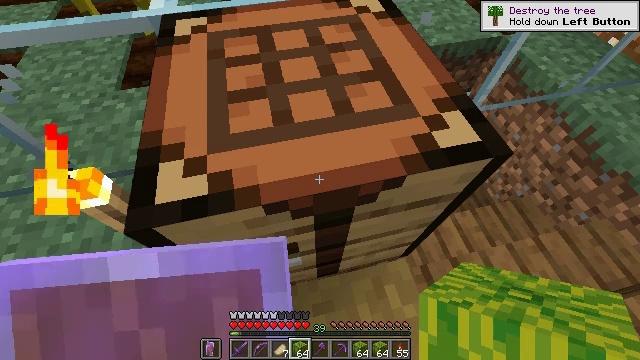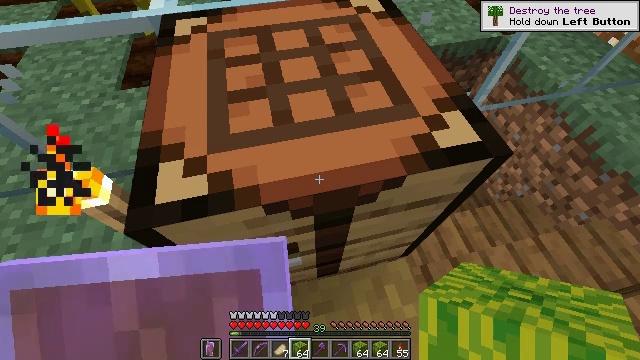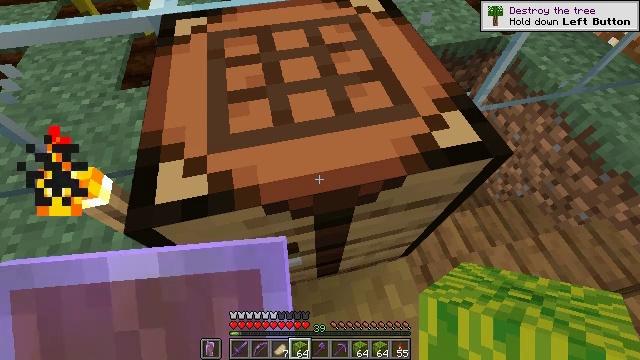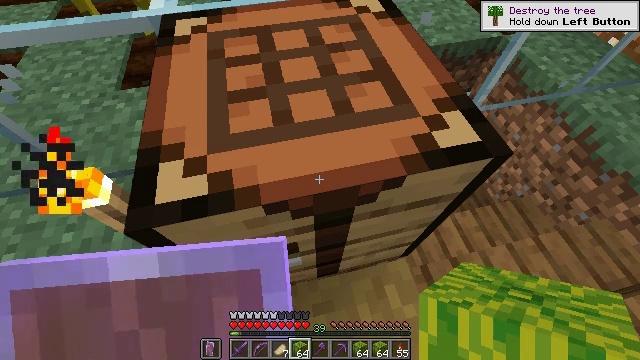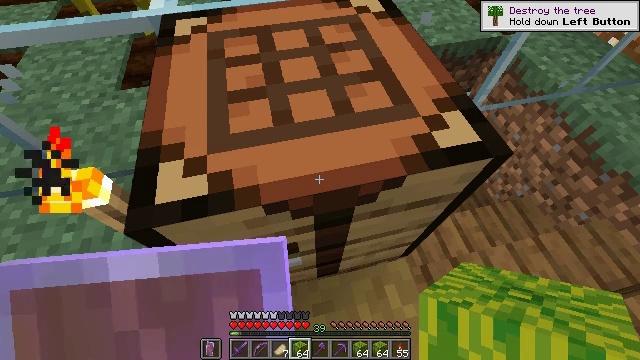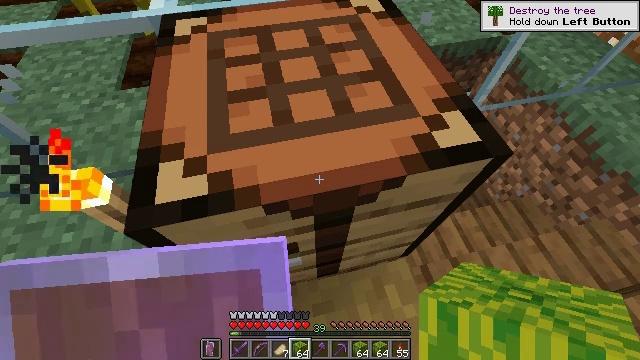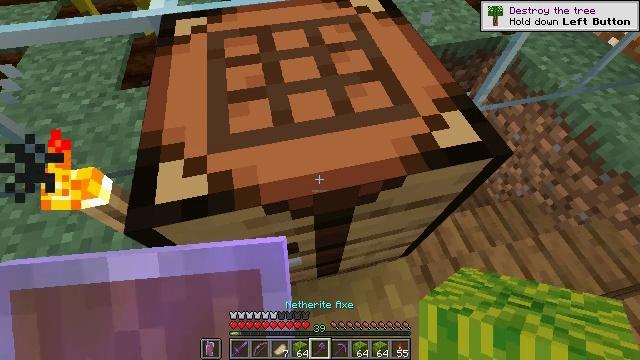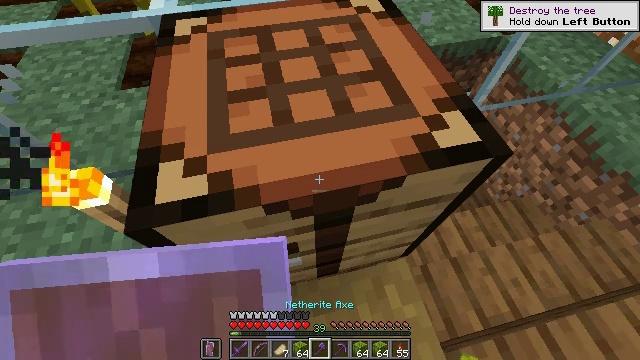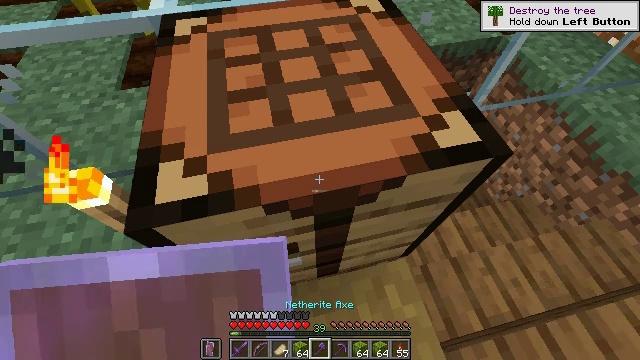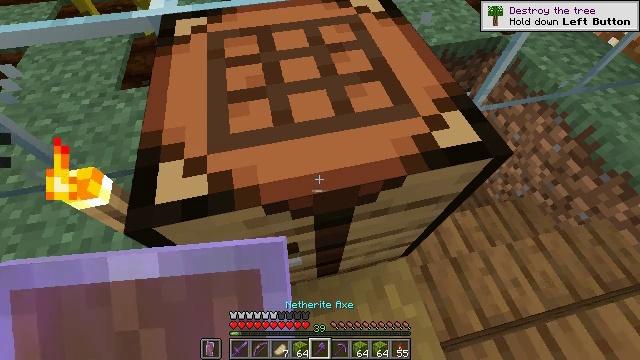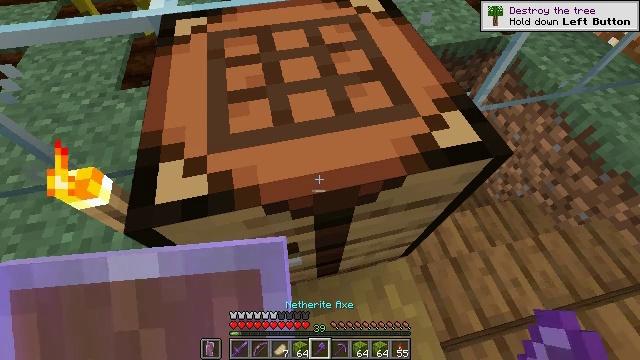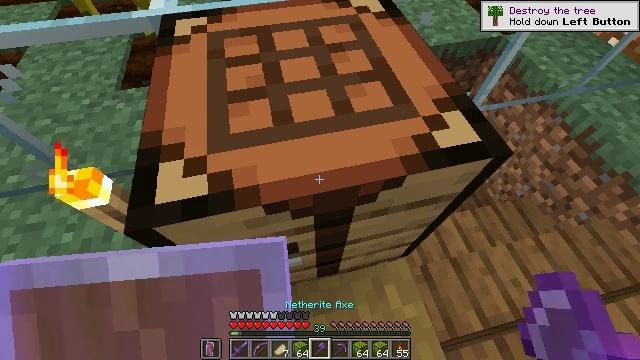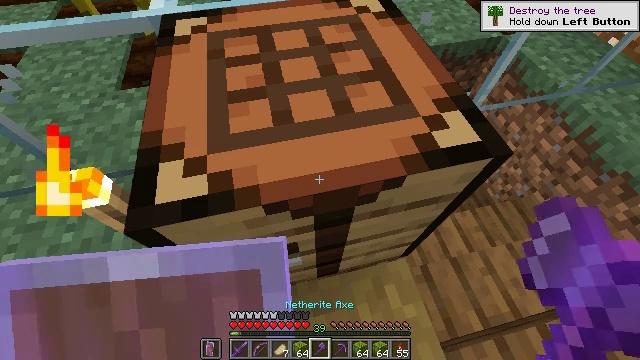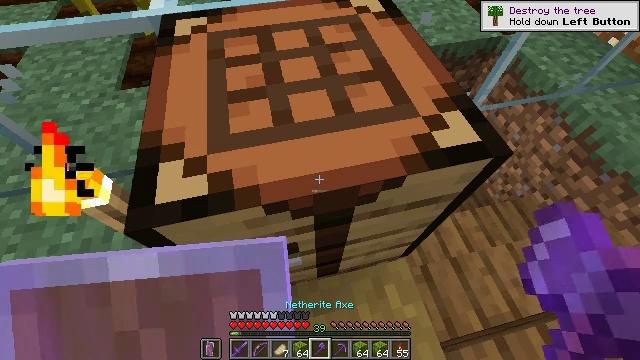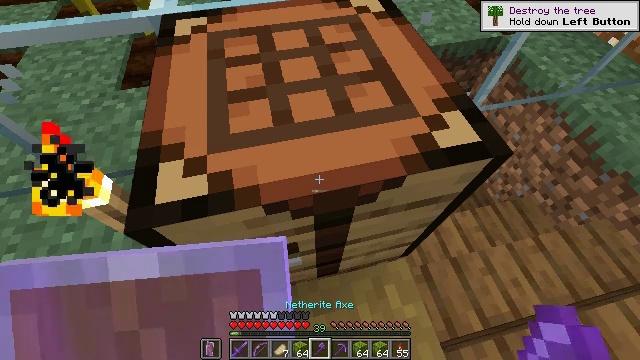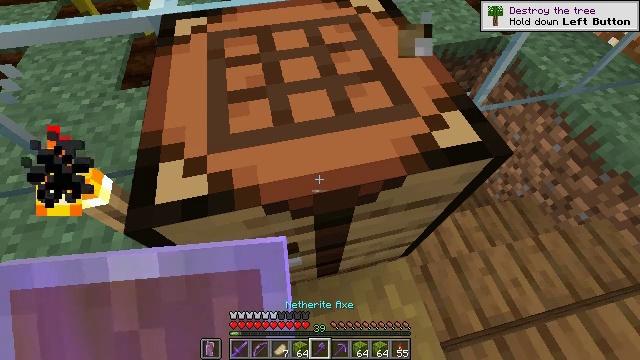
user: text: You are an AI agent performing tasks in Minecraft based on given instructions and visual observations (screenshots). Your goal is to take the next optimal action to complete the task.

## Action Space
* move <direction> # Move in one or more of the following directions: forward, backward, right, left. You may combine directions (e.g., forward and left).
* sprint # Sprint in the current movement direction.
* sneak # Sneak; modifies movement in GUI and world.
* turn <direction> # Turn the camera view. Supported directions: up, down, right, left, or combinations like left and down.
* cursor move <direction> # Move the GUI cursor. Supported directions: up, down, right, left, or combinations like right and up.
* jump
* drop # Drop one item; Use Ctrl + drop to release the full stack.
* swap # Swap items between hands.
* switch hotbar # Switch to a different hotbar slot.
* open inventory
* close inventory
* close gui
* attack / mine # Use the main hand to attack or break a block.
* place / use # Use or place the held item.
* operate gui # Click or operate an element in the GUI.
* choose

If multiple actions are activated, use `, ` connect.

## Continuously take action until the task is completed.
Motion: motion action
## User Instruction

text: Recycle the crafting table.
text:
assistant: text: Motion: no_op
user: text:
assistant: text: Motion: no_op
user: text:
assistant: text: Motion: no_op
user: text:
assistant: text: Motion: no_op
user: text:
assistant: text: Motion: no_op
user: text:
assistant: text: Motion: no_op
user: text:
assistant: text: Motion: no_op
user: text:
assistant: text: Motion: no_op
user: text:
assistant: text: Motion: no_op
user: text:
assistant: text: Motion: no_op
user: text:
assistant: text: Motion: no_op
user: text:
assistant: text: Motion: no_op
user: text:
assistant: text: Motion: no_op
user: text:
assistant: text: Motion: no_op
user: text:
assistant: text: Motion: attack / mine
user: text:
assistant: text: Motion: attack / mine
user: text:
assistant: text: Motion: attack / mine
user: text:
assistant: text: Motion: attack / mine
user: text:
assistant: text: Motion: attack / mine
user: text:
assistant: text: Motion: attack / mine
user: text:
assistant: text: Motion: attack / mine
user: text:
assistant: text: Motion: attack / mine
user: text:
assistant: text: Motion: attack / mine
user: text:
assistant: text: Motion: attack / mine
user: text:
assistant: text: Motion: attack / mine